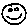
Label: smiley face